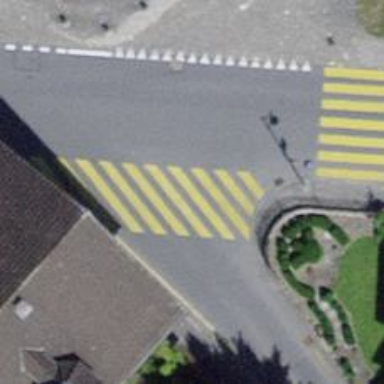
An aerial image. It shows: Zebra crossing on the road.